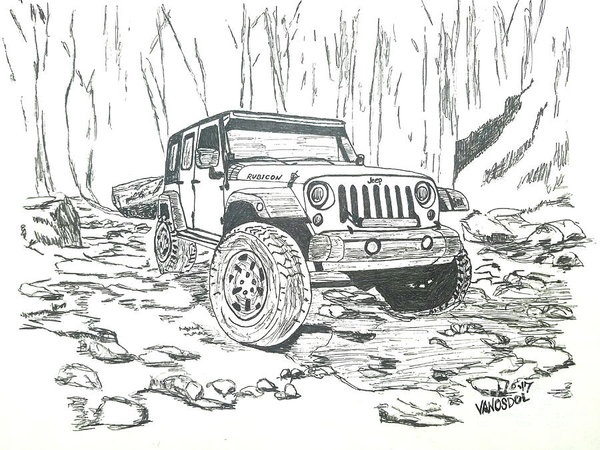
Label: jeep, landrover